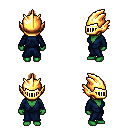
a pixel art fantasy rpg character, female body template, orc, green skin, blue robe, magenta pants, brown short topknot hairstyle, gold helm, four views (front, back, left, right), 2x2 character sprite sheet, small pixel art, hard edges, no anti-aliasing